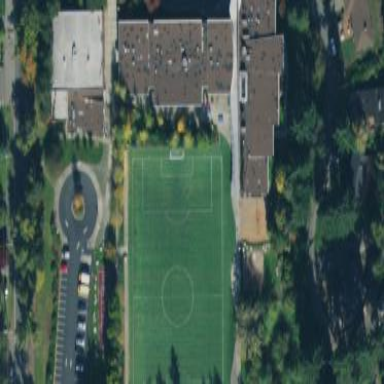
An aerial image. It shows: School.